Aerial crown-view tile of a tropical tree (Barro Colorado Island, Panama), acquired 20240716:
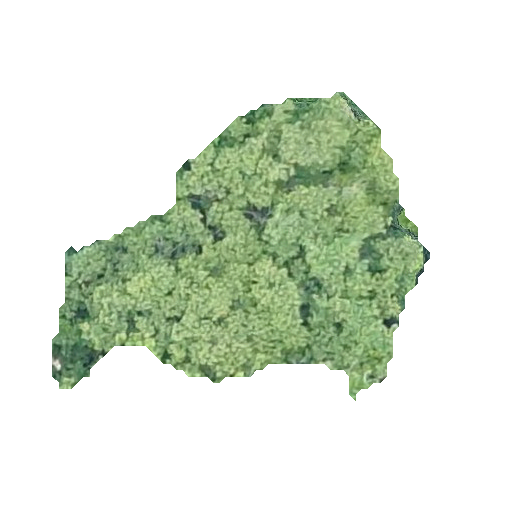
Species: Luehea seemannii
GBIF accepted scientific name: Luehea seemannii
Crown area: 112.559 m²